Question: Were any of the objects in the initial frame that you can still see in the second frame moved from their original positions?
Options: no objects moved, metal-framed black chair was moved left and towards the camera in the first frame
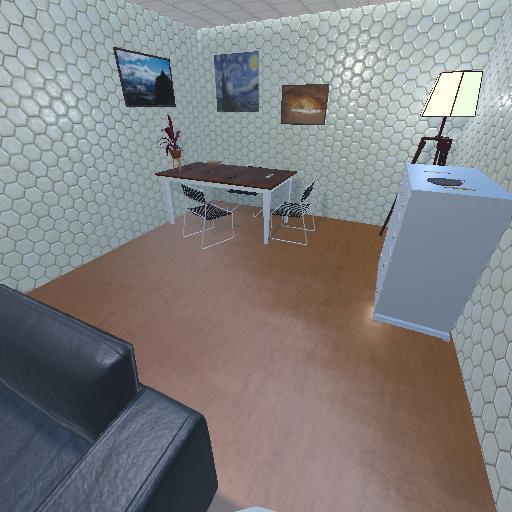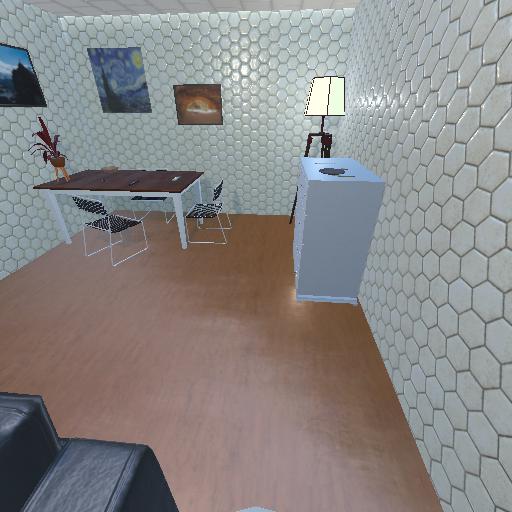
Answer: no objects moved